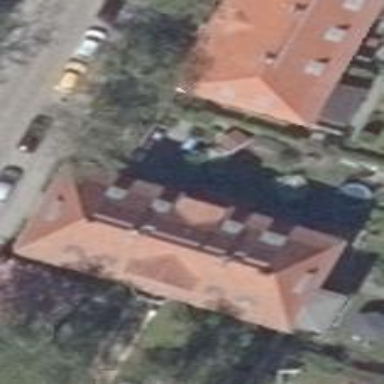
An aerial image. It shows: Historic building with apartments. The building has hipped roof shape.